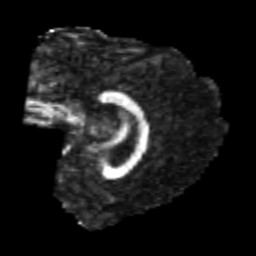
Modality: FA
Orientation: sagittal
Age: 20
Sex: male
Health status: healthy
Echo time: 0.074 s